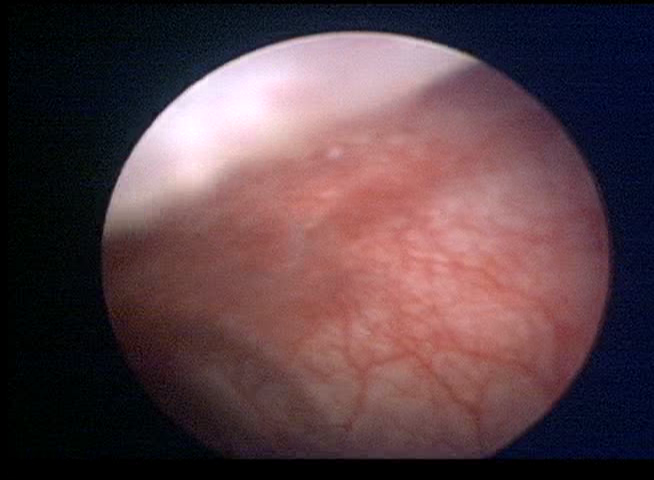
Modality: WLC
Class: Normal mucosa
Bladder cancer association: No